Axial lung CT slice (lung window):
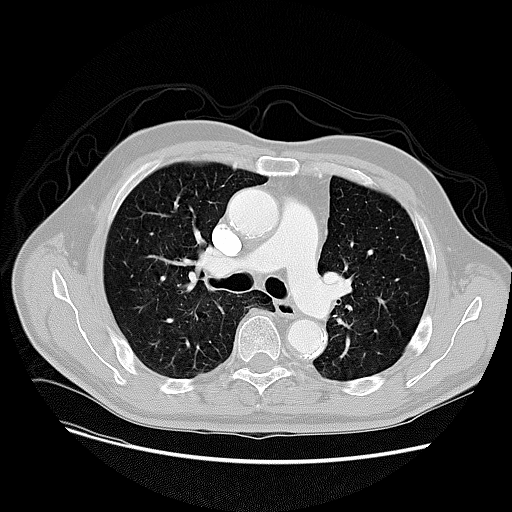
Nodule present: no